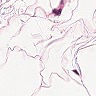
Metastatic tissue present: no